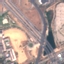
Label: Highway